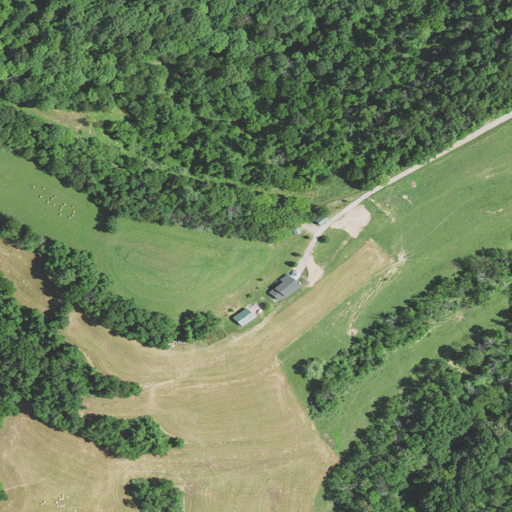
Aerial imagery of ridge(s) in West Virginia named Carmichael Ridge containing pasture, deciduous forest, open development, and mixed forest